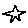
Label: star